Question: # BACKGROUND
So I'm creating a program that recognizes chess moves. So far, I have implemented a fair number of algorithms to come up with the best results possible. What I've found so far is that the combination of undistorting an image (using undistort ), then applying a histogram equalization algorithm, and finally the goodFeaturesToTrack algorithm (I've found this to be better than the harris corner detection) yields pretty decent results. The goal here is to have every corner of every square accounted for with a point. That way, when I apply canny edge detection, I can process individual squares.
# EXAMPLE

# WHAT I'VE CONSIDERED
<URL>
To summarize the link above, the idea is to find the upper-leftmost, upper-rightmost, lower-leftmost, and lower-rightmost points and divide the distance between them by eight. From there you would come up with probable points and compare them to the points that are actually on the board. If one of the points doesn't match, simply replace the point.
I've also considered some sort of mode, like finding the distance between neighboring points and storing them in a list. Then I would perform a mode operation to figure out the most probable distance and use that to draw points.
# QUESTION
As you can see, the points are fairly accurate over most of the squares (though there are random points that do not do what I want). My question is what do you think the best way to find all corners on the chessboard (I'm open to all ideas) and could you give me a somewhat detailed description (just enough to steer me in the right direction or more if you choose :)? Also, (and this is a secondary question) do you have any recommendations on how to proceed in order to best recognize a move? I'm attempting to implement multiple ways of doing so and am going to compare methods to obtain best results! Thank you.
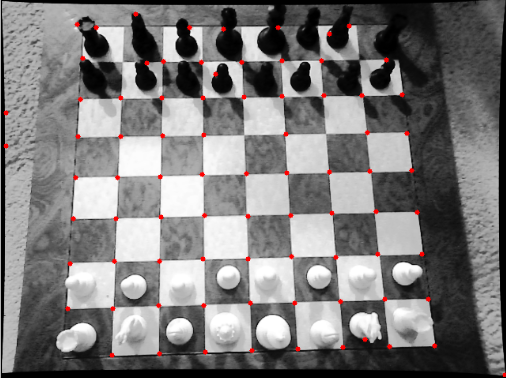
Answer: Please read these two links:
<URL>
<URL>